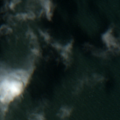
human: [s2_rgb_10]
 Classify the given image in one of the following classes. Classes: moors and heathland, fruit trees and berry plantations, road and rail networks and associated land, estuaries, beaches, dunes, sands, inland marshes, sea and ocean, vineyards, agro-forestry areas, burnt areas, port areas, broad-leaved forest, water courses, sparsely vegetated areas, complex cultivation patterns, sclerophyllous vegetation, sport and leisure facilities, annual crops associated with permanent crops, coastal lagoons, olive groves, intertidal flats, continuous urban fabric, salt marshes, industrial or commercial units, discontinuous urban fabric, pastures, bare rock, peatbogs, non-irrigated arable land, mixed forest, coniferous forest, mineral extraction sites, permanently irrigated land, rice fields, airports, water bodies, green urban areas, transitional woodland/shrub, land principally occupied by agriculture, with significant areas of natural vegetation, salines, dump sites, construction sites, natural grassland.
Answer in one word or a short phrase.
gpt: sea and ocean